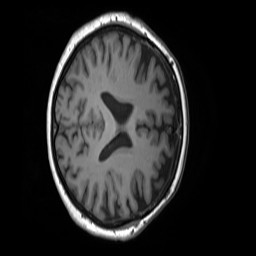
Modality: T1w
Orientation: axial
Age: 66
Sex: female
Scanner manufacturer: siemens
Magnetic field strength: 3 T
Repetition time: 1.55 s
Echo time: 0.00234 s